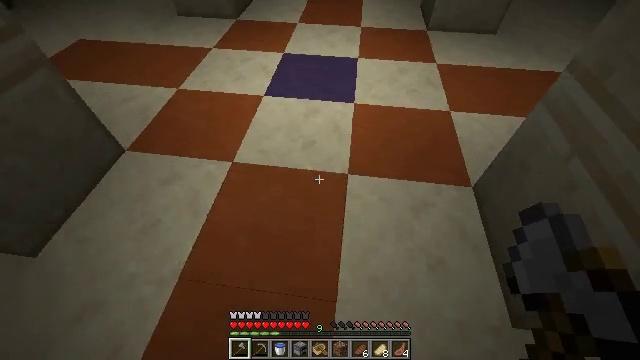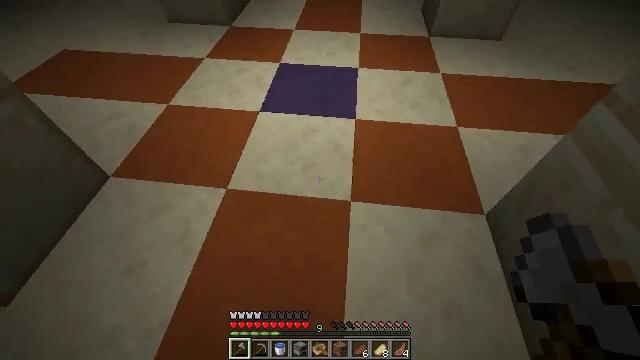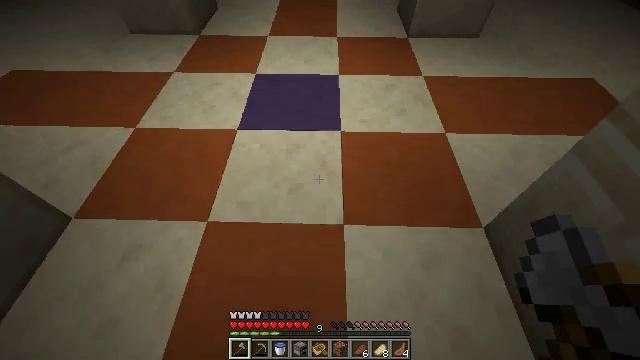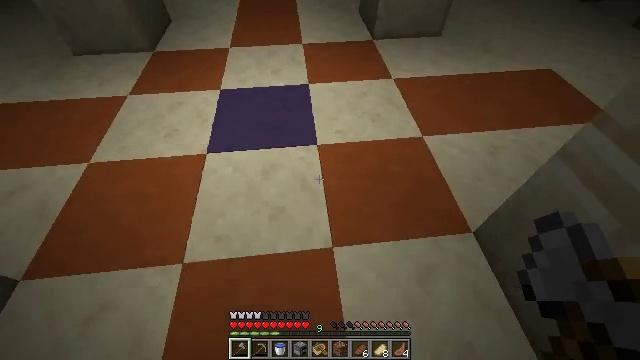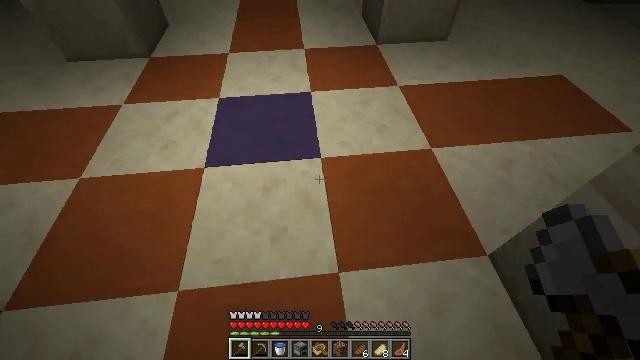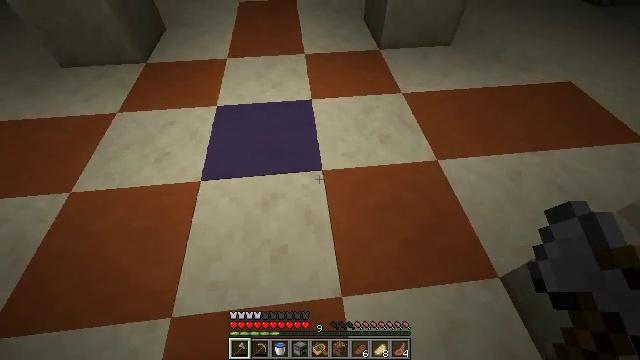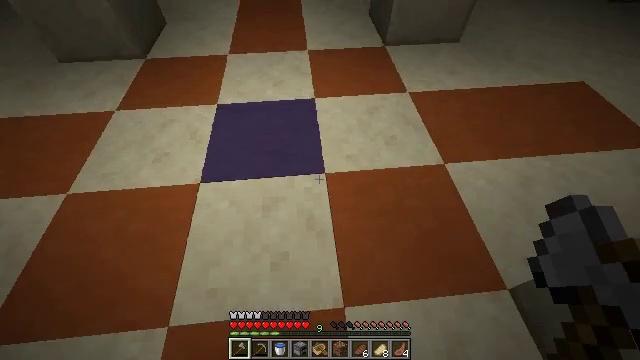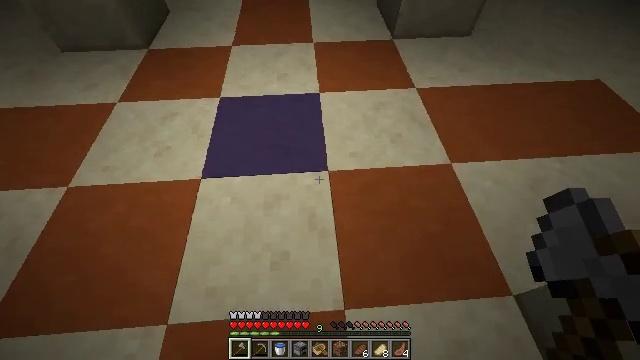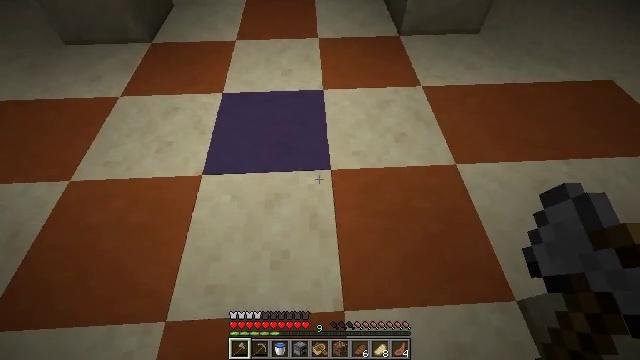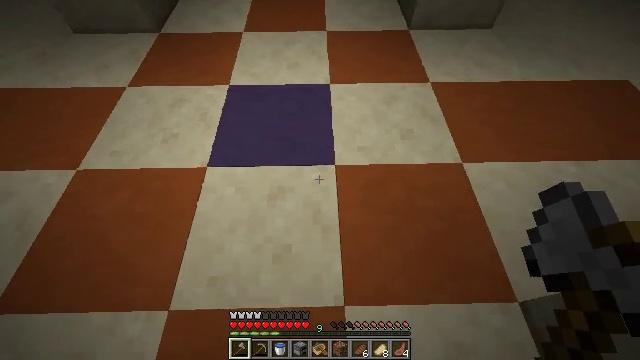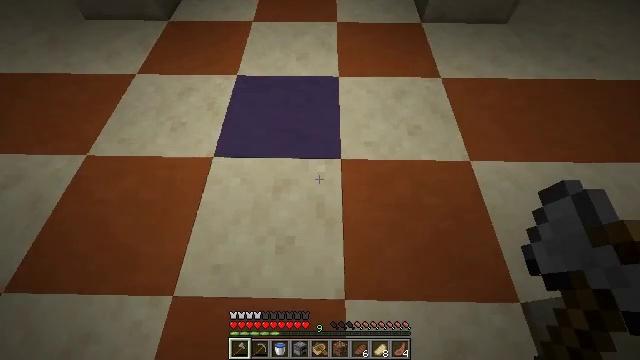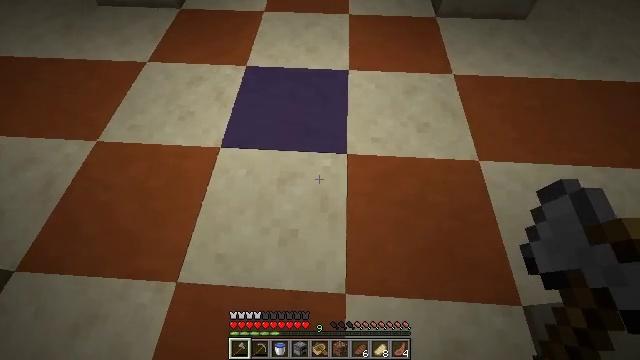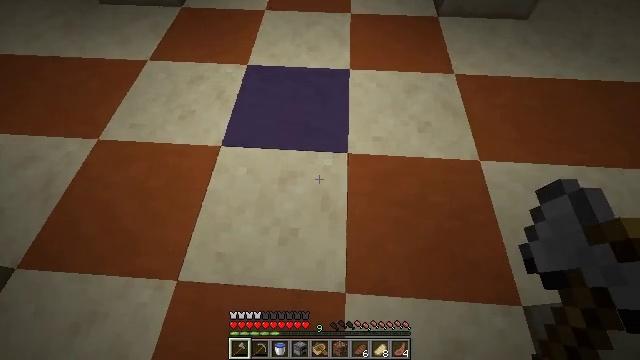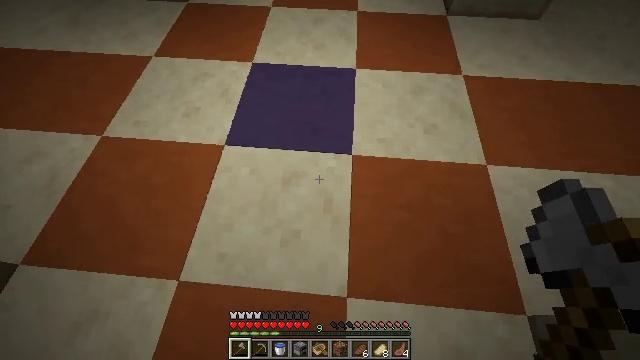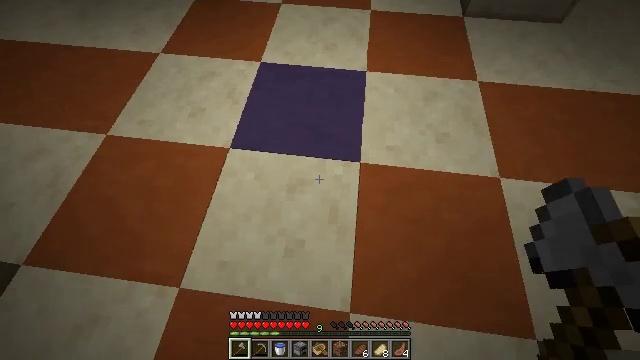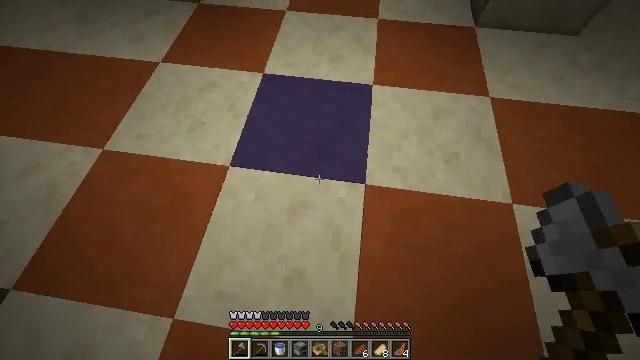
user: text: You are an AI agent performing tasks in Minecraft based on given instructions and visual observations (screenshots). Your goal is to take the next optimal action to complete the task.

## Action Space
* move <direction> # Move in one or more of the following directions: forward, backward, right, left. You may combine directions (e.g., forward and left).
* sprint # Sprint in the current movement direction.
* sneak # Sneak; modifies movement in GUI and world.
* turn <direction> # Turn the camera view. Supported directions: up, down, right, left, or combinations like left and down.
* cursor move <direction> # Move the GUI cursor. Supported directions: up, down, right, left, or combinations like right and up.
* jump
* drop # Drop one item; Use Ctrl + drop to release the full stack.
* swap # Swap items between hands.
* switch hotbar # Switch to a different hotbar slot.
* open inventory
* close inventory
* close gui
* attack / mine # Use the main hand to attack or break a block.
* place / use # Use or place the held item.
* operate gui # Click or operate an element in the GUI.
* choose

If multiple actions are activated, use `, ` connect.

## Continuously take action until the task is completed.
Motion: motion action
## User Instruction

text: Remove blue terracotta to use elsewhere.
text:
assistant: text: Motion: move forward
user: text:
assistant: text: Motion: move forward, turn right
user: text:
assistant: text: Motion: move forward, turn right
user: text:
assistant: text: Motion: move forward
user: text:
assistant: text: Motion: no_op
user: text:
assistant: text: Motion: turn down
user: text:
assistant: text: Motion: turn left and down
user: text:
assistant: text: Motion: turn left
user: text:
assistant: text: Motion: turn left and down
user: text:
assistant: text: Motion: turn left and down
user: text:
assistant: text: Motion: turn left and down
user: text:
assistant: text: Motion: no_op
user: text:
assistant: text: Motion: move forward, turn left
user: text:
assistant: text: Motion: move forward, turn left and down
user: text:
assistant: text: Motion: turn left
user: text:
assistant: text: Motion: turn left and down
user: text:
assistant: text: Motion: turn left
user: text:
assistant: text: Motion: turn left, switch to hotbar 2
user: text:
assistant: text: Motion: turn left, switch to hotbar 2
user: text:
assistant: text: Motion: switch to hotbar 2
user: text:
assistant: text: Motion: no_op
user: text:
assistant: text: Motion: no_op
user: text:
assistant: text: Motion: no_op
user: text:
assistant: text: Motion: no_op
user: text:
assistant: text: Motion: turn up
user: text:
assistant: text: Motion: move forward, turn left and up
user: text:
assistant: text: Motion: move forward
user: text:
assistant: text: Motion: move forward
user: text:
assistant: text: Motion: attack / mine
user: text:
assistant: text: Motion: turn right and down, attack / mine